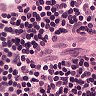
Metastatic tissue present: yes